Aerial crown-view tile of a tropical tree (Barro Colorado Island, Panama), acquired 20240611:
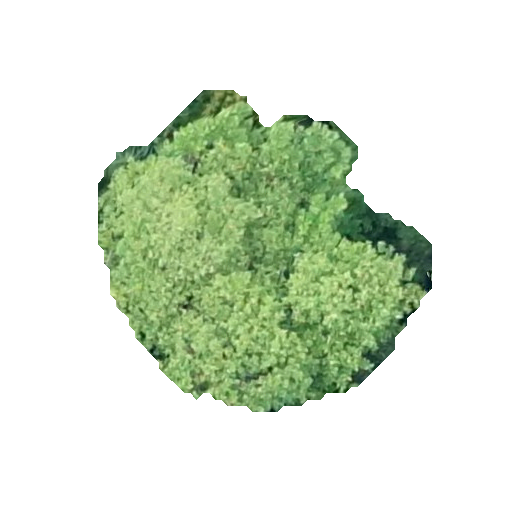
Species: Hieronyma alchorneoides
GBIF accepted scientific name: Hieronyma alchorneoides
Crown area: 116.455 m²